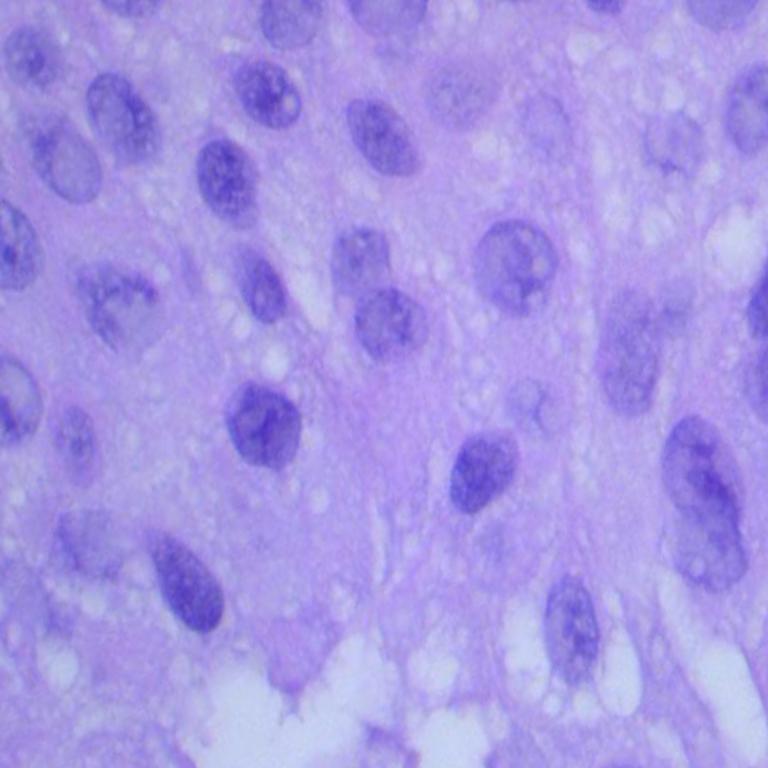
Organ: lung
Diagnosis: squamous carcinomas